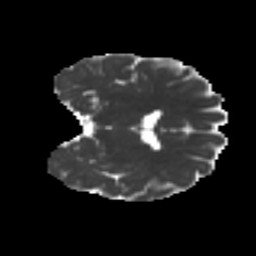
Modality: MD
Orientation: coronal
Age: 22
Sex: female
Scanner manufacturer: ge
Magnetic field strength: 3 T
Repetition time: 7.8 s
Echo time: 0.0606 s